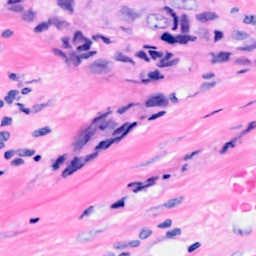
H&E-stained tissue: Breast